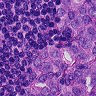
Metastatic tissue present: yes